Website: home-depot
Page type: billing-address
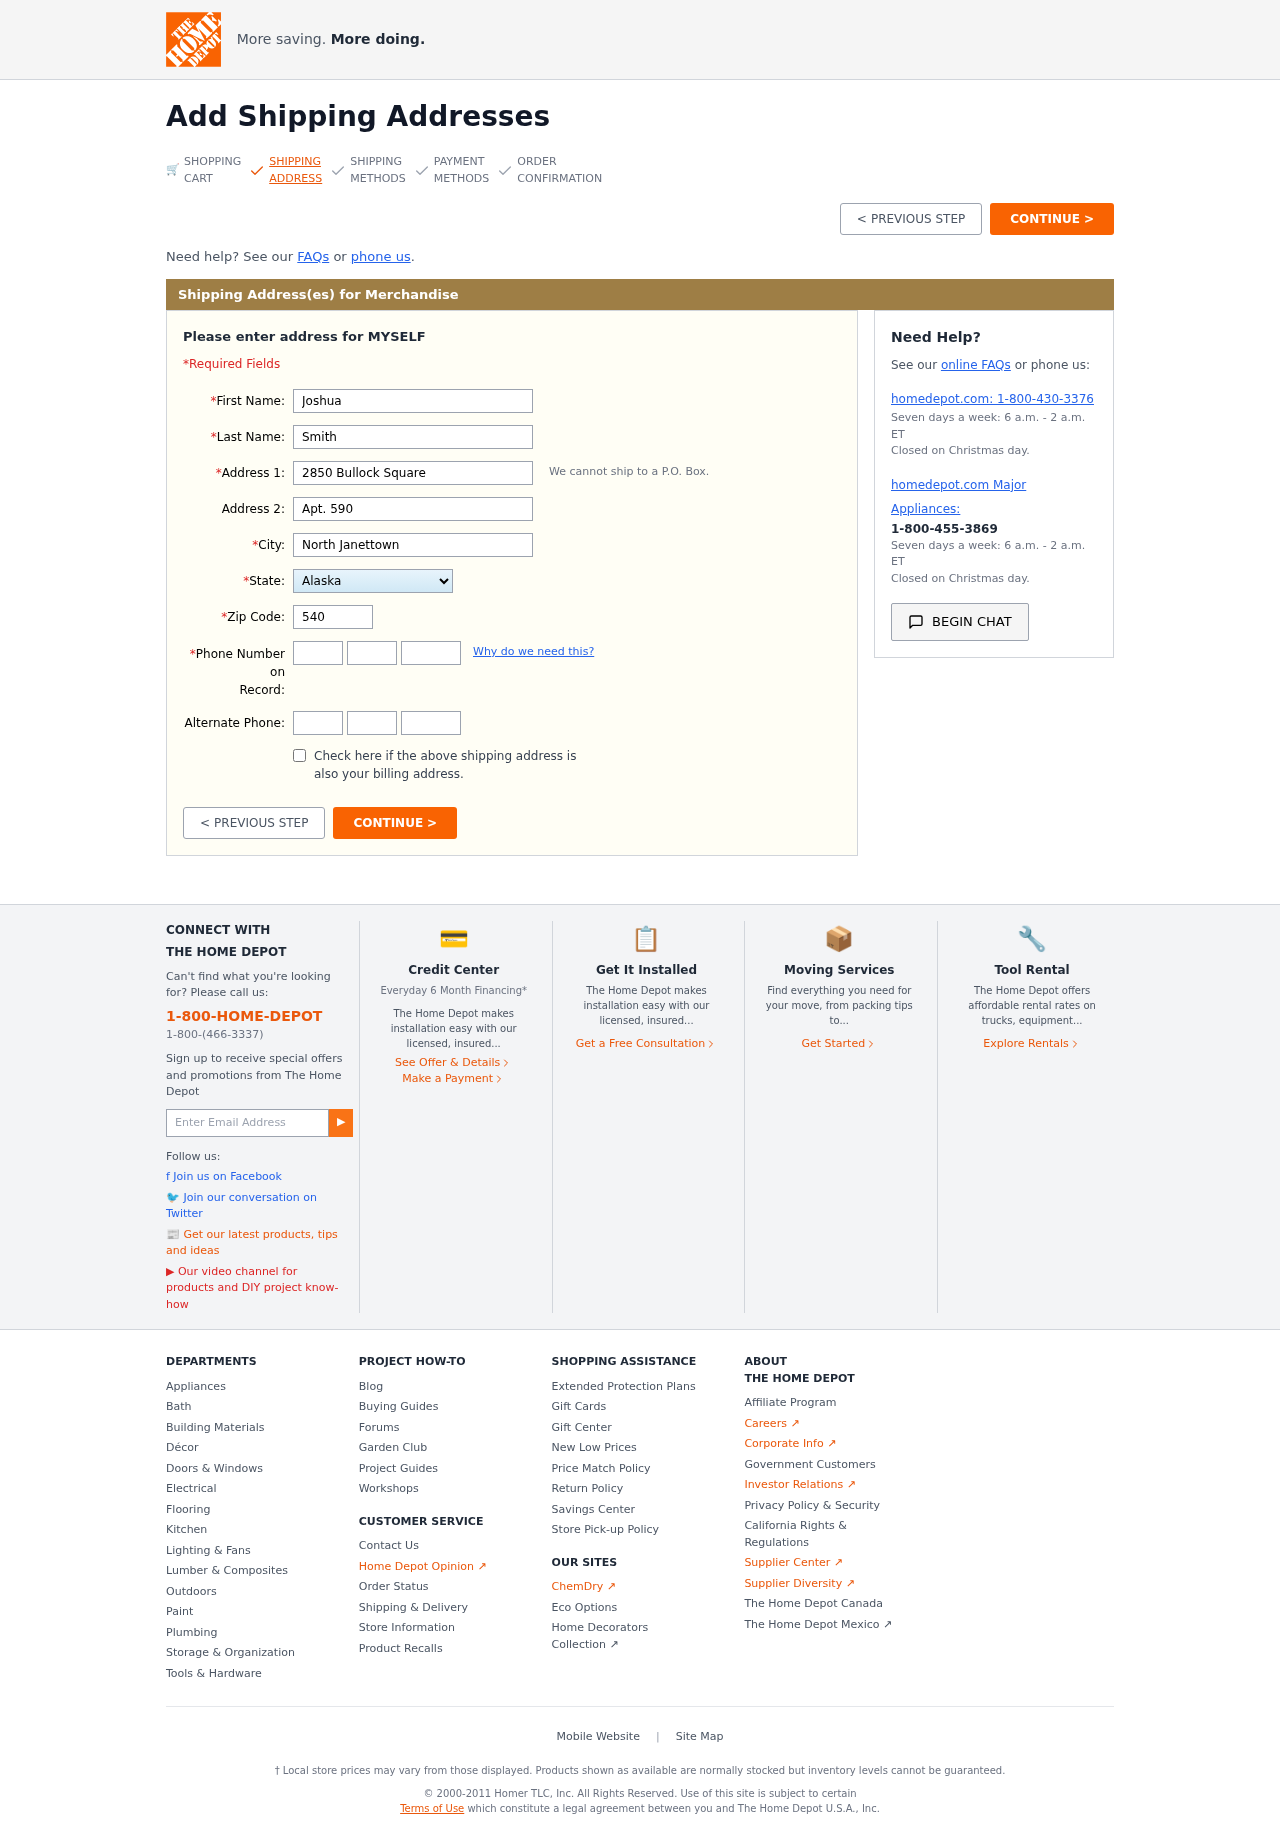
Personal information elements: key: PII_STATE
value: Alaska
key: PII_FIRSTNAME
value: Joshua
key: PII_LASTNAME
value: Smith
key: PII_STREET
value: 2850 Bullock Square
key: PII_STREET2
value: Apt. 590
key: PII_CITY
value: North Janettown
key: PII_POSTCODE
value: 54009
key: PII_PHONE_AREA
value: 597
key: PII_PHONE_PREFIX
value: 258
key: PII_PHONE_LINE
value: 8340